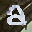
Label: 2